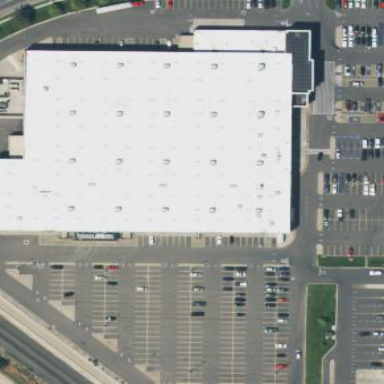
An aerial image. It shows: Wholesale shop housed in building.